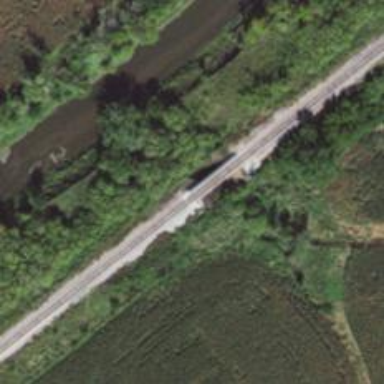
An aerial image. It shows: Bridge over railway line.